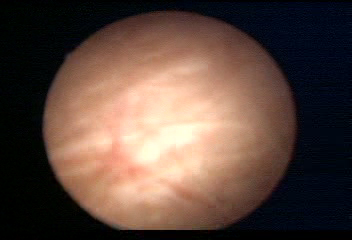
Modality: WLC
Class: Normal mucosa
Bladder cancer association: No